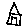
Label: house